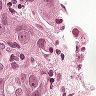
Metastatic tissue present: yes